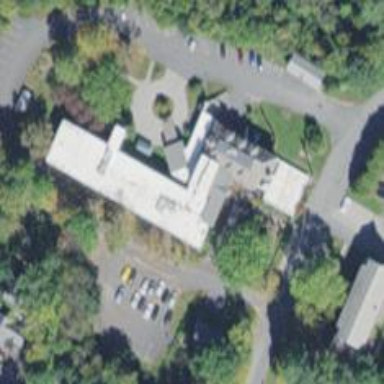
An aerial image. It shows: Nursing home.